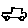
Label: car